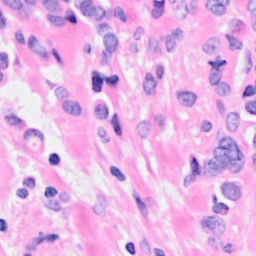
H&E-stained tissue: Breast